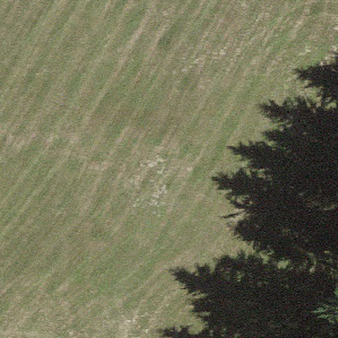
Label: other